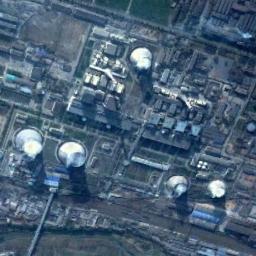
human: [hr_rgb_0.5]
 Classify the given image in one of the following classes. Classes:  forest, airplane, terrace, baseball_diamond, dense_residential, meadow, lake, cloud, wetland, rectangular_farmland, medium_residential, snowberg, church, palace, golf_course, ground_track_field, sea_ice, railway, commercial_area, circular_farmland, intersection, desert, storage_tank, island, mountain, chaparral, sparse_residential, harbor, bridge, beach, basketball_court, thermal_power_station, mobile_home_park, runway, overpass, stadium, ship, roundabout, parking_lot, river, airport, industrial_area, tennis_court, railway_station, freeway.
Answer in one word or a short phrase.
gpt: thermal_power_station